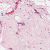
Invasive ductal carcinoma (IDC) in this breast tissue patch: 0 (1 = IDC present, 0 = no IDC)